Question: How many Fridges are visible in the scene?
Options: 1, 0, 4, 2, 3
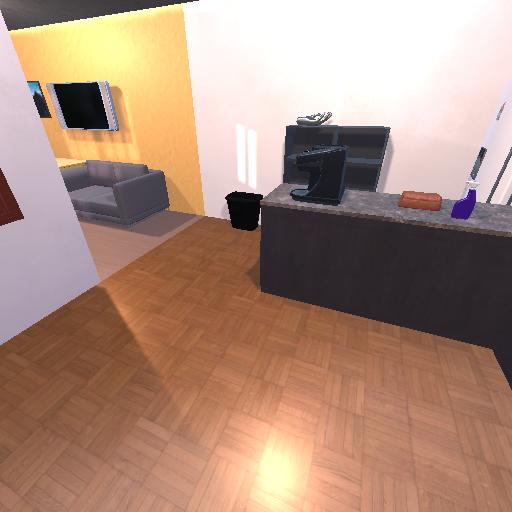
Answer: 1